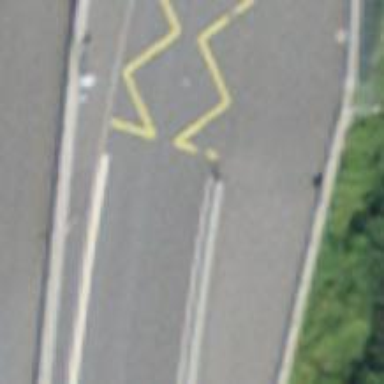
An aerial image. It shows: Bus stop equipped with public transport stop position.